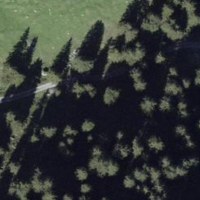
EUNIS habitat code: 43
Species observed at this site:
Gentianella campestris